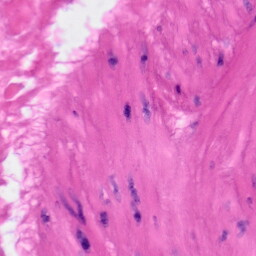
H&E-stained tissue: Skin